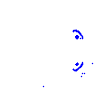
Particle: kaon